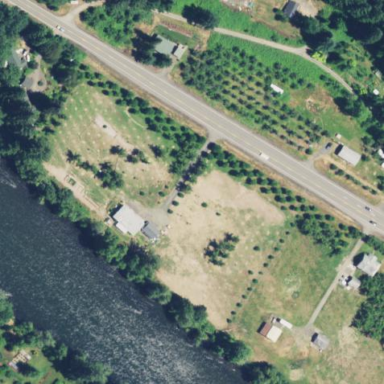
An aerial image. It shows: Orchard.